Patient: sex F, age 40
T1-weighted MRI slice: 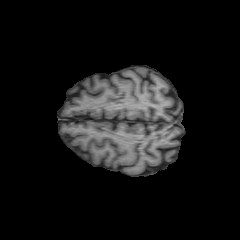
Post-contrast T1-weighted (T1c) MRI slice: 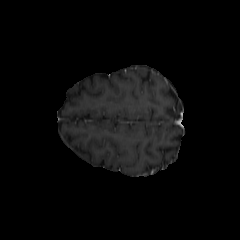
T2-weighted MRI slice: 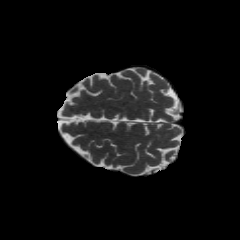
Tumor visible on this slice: no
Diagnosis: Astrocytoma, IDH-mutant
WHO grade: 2